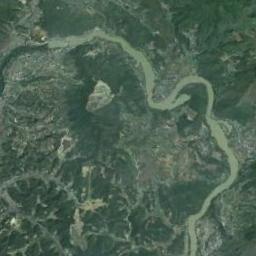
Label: river